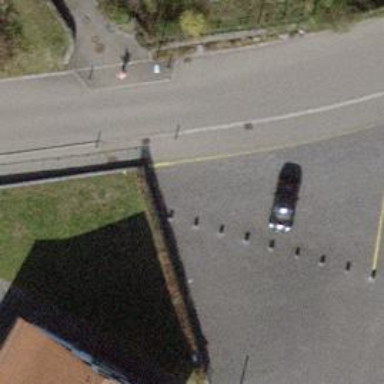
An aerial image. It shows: Rising bollard barrier.